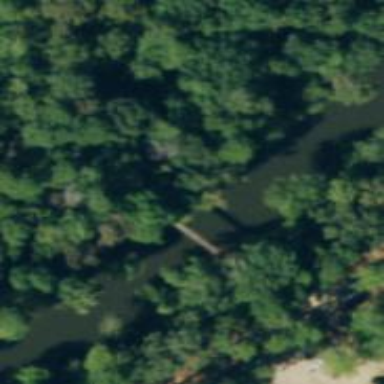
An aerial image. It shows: Footway bridge.